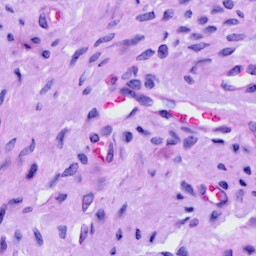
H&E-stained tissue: Cervix